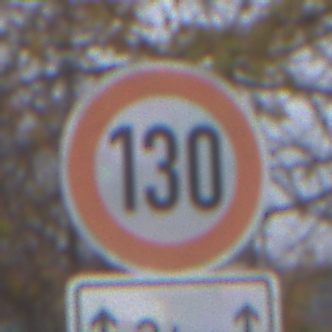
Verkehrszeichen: Geschwindigkeit130
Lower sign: LaengeEinerStrecke2
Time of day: MorningAfternoon
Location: Outdoor (Nature)
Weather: Overcast
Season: NotSpecified
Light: Natural